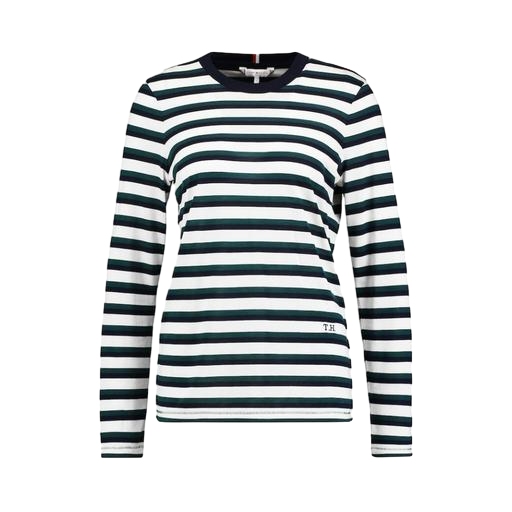
green women's striped long-sleeve t-shirt, blue women's striped long-sleeve t-shirt, green and white long sleeve shirt, white background